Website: walmart
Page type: payment
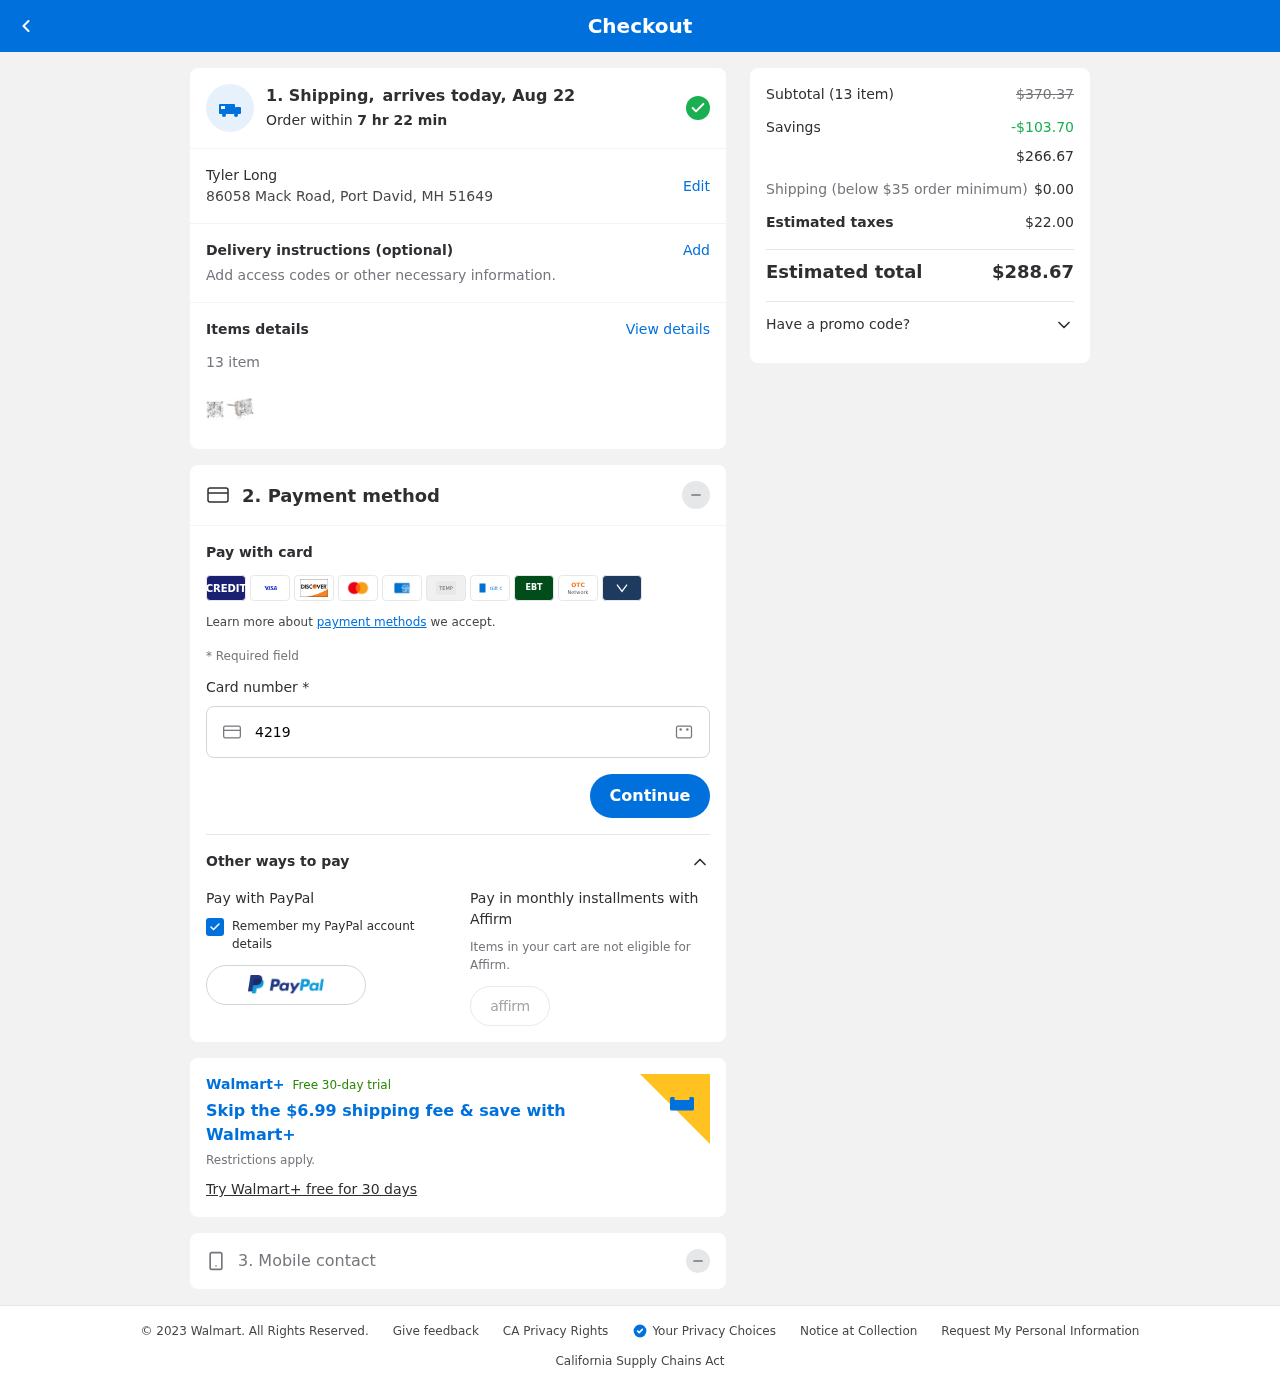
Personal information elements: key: PII_FULLNAME
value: Tyler Long
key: PII_STREET
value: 86058 Mack Road
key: PII_CITY_STATE_ZIP
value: Port David, MH 51649
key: PII_CARD_NUMBER
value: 4219 5339 5143 2029
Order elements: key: ORDER_DELIVERY_DATE
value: Aug 22
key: ORDER_NUM_ITEMS
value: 13
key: ORDER_SUBTOTAL_BEFORE_SAVINGS
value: $370.37
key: ORDER_SAVINGS
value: -$103.70
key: ORDER_SUBTOTAL
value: $266.67
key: ORDER_SHIPPING_COST
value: $0.00
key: ORDER_TAX
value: $22.00
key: ORDER_TOTAL
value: $288.67